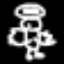
Label: angel